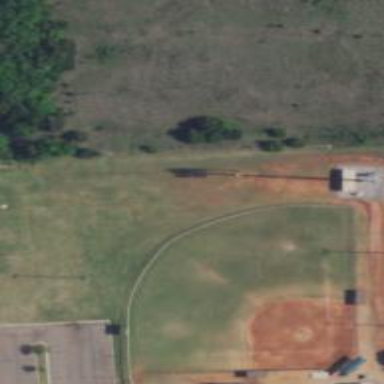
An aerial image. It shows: Softball pitch used for baseball games.